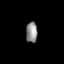
Tissue: lung
Cell type: Epithelial cells
Senescence score: 0.2227
Nuclear area (px): 231
Mean DAPI intensity: 142.558